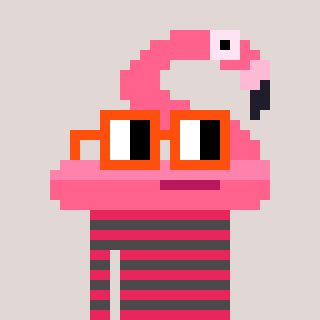
a pixel art character with square orange glasses, a flamingo-shaped head and a grayscale-colored body on a warm background